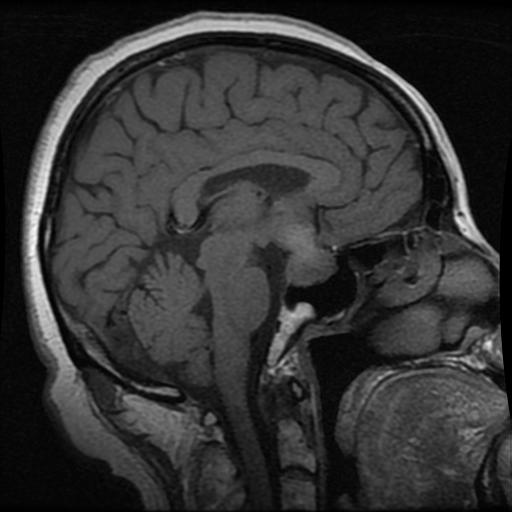
Label: pituitary